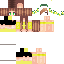
A female human skin with medium skin, wearing brown long hair dressed in a blue hoodie and black pants, featuring a closed mouth.